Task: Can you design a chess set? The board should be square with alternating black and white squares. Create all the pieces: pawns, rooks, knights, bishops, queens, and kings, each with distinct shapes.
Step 3952:
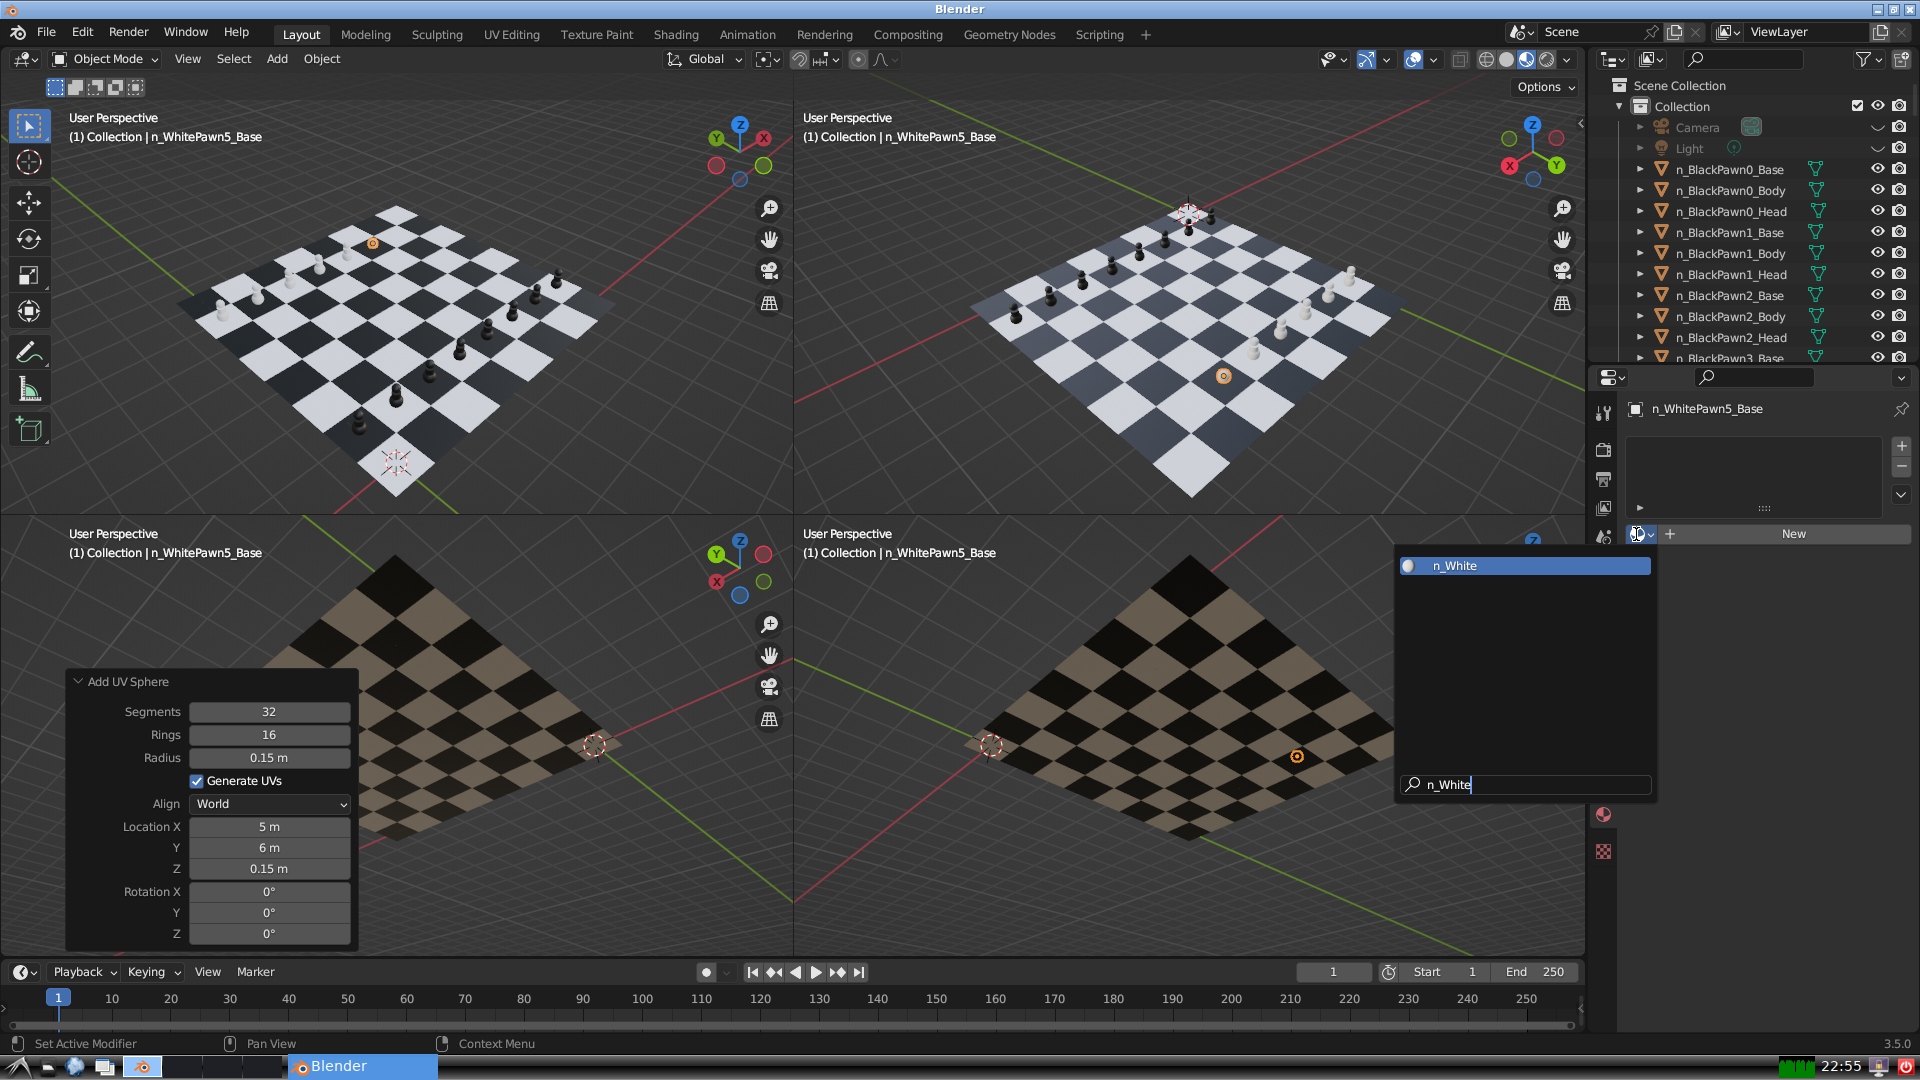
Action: {"key_press": ['Return']}